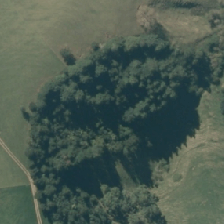
Land cover: indigenous_forest